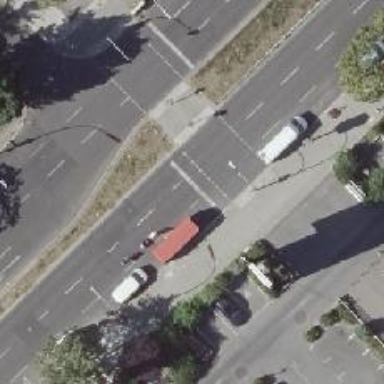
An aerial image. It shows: Road with traffic signals.